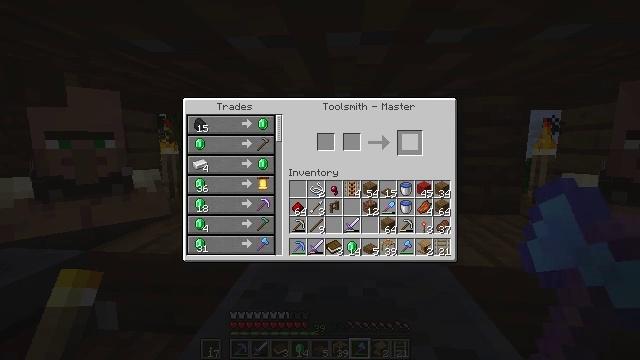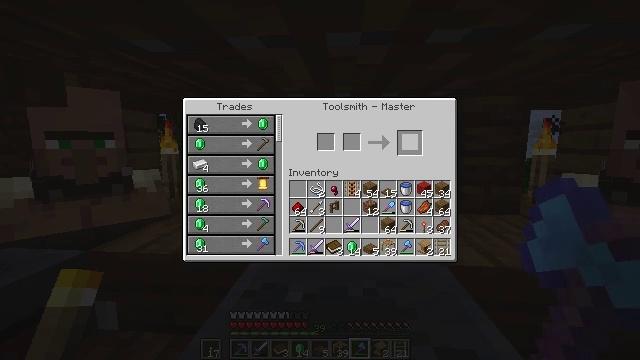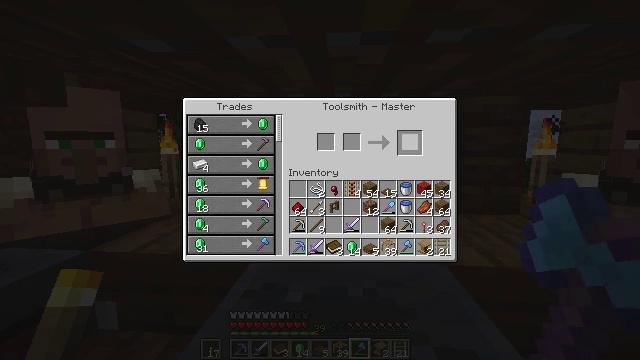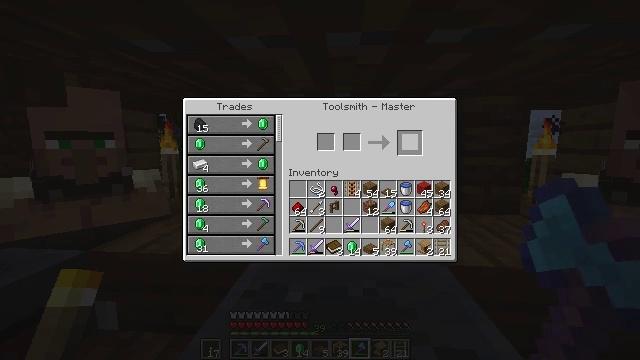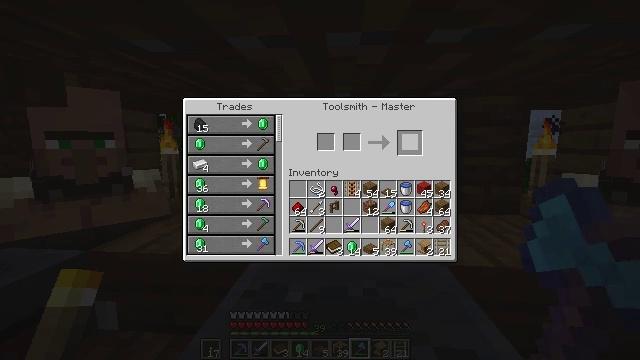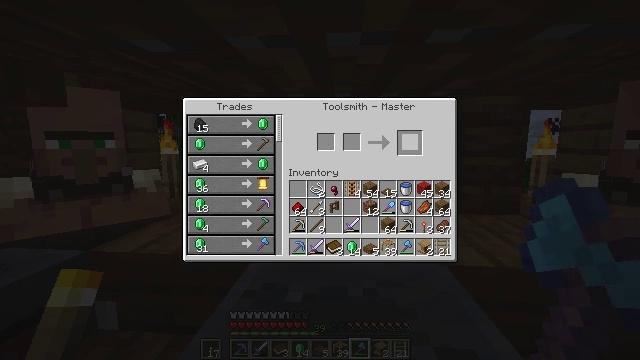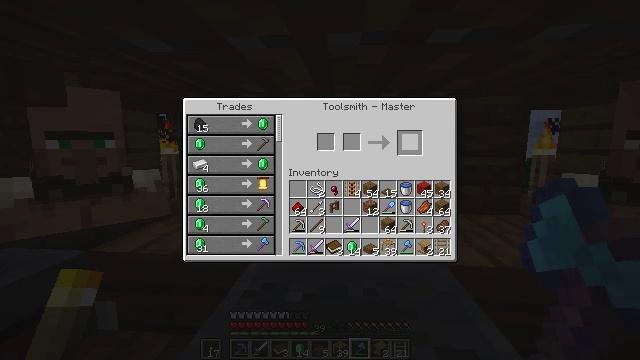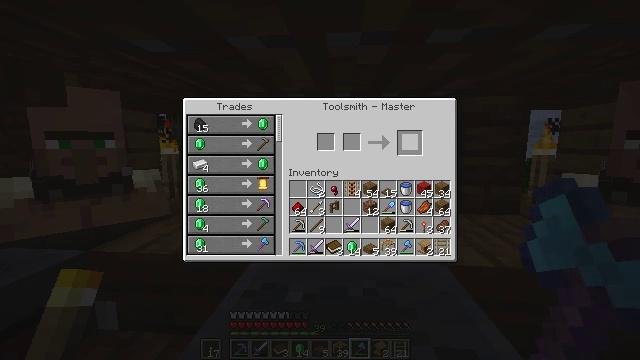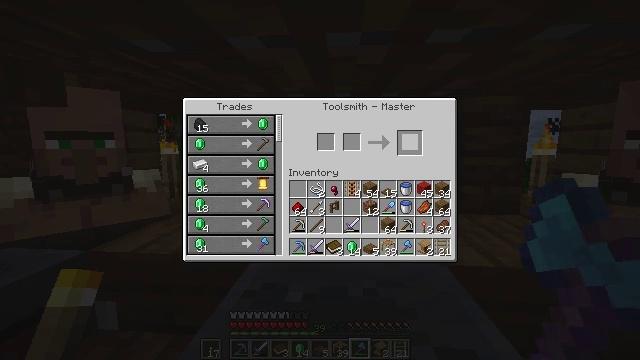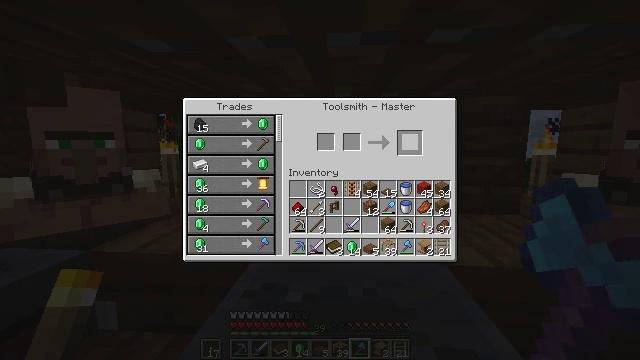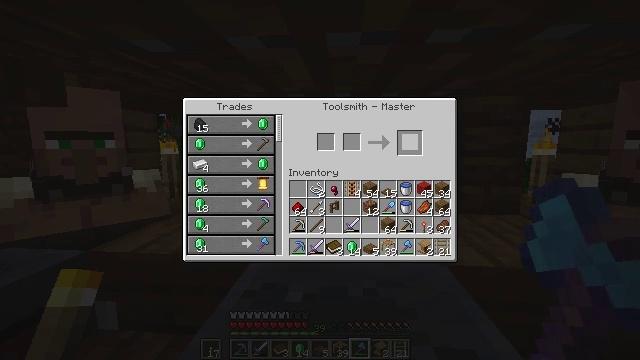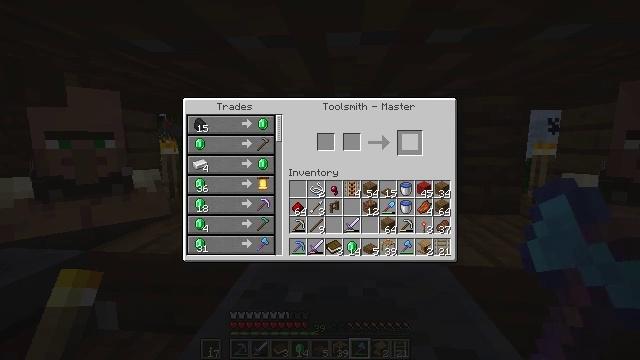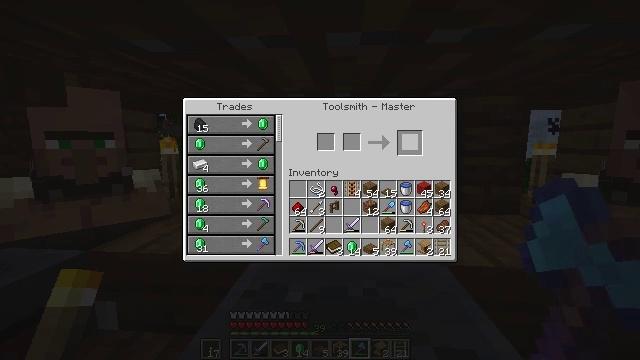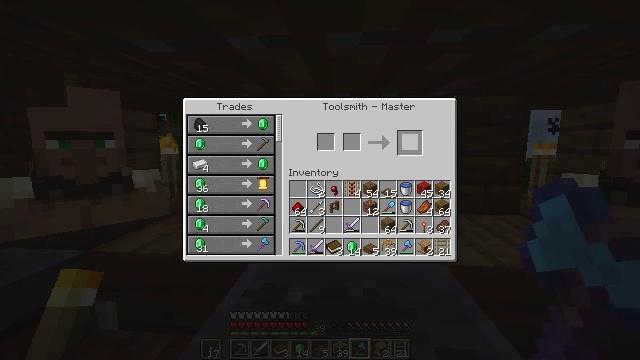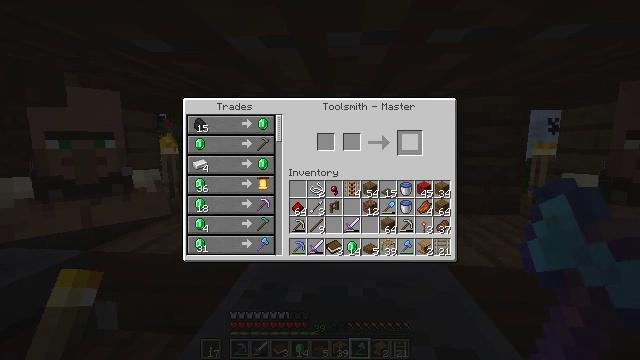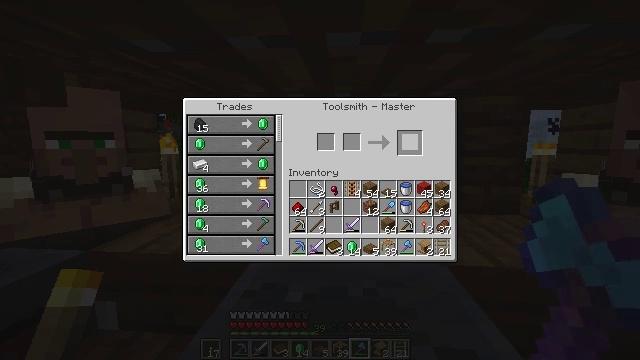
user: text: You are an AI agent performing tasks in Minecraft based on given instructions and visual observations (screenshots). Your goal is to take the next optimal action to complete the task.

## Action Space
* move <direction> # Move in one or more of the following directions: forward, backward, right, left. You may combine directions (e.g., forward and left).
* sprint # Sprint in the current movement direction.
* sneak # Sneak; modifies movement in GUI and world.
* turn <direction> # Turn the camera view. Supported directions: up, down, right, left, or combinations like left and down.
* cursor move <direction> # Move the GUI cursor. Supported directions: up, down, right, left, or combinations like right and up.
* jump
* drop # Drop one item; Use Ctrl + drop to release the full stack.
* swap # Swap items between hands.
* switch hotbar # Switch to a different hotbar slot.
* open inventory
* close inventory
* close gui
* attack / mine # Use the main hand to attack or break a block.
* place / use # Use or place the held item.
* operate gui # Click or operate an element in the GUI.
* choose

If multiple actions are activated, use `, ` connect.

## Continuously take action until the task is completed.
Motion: motion action
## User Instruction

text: Gather the spruce slab by holding left button.
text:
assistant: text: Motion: no_op
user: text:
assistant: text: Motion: no_op
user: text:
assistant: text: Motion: no_op
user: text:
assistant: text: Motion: no_op
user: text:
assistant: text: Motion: no_op
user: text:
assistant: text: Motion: no_op
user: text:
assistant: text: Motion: no_op
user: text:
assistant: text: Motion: no_op
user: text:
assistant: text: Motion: no_op
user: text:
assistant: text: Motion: no_op
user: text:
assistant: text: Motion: no_op
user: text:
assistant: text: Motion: no_op
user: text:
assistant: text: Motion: no_op
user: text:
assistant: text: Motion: no_op
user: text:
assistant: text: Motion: no_op
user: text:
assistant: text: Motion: no_op
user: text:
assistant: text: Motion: no_op
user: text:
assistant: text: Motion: no_op
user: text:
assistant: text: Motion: no_op
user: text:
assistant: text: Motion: no_op
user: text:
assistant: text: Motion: no_op
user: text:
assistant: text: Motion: no_op
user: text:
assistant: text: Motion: no_op
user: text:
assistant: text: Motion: no_op
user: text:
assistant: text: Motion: no_op
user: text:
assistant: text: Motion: no_op
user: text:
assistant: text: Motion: no_op
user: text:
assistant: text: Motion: no_op
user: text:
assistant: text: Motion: no_op
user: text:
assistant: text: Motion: no_op